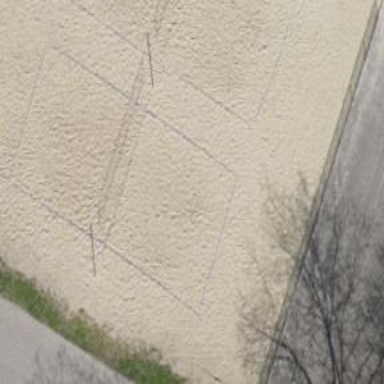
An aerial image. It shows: Sandy pitch designated for beach volleyball.